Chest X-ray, AP view. Patient: 38 years old, sex F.
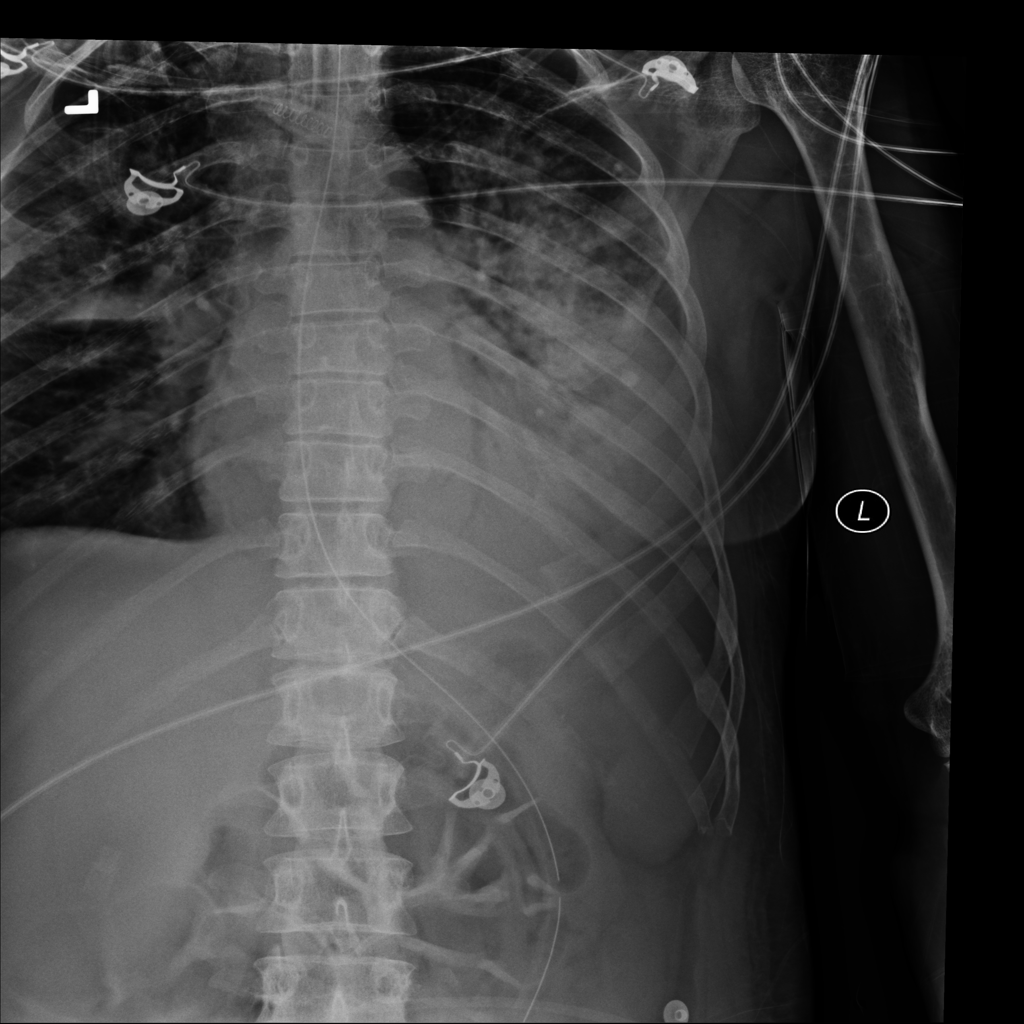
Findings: Consolidation, Effusion